Group 1:
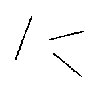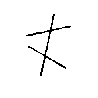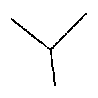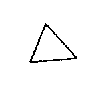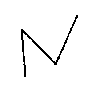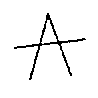
Group 2:
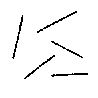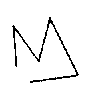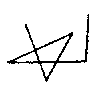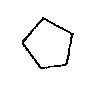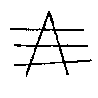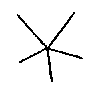
Rule separating the two groups: Three parts vs. five parts.
Concepts: 3, 5, five, number, three
Author: Mikhail M. Bongard
Reference: M. M. Bongard, Pattern Recognition, Spartan Books, 1970, p. 242.